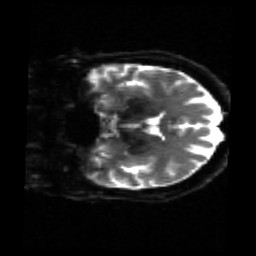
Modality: sbref
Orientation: coronal
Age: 54
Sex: female
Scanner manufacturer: siemens
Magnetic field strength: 3 T
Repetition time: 4.71 s
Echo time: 0.0906 s